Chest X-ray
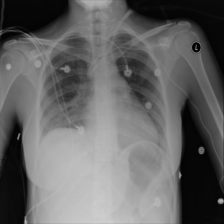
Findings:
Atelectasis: positive
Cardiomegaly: negative
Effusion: negative
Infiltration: negative
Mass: negative
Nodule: negative
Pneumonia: negative
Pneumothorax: negative
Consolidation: negative
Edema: negative
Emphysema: negative
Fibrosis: negative
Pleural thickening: negative
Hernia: negative